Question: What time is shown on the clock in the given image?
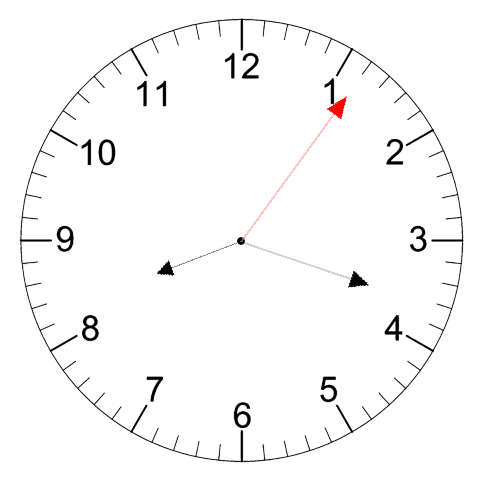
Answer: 08:18:06